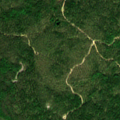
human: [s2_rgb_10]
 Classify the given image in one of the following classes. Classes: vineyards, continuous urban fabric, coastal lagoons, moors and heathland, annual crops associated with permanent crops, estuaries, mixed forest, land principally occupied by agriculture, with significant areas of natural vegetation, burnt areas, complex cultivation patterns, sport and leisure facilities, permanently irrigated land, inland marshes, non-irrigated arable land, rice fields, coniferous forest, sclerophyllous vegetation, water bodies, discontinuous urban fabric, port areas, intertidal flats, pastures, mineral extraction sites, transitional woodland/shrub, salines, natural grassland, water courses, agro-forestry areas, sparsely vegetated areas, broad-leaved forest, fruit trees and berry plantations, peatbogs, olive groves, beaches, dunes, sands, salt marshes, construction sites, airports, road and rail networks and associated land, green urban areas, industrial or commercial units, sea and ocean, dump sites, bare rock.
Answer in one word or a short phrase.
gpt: coniferous forest